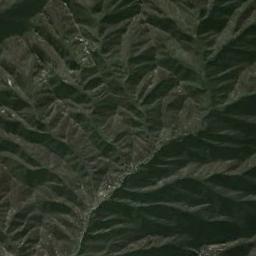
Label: mountain